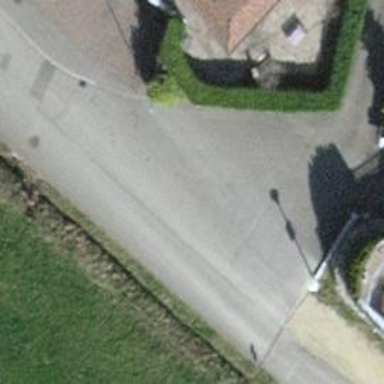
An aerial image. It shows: Turning circle on the road.